Aerial crown-view tile of a tropical tree (Barro Colorado Island, Panama), acquired 20250915:
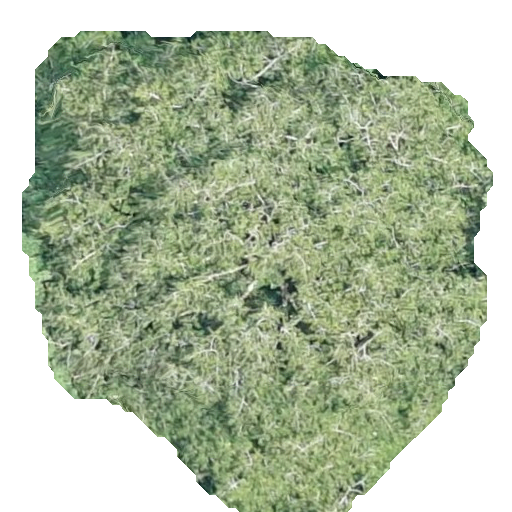
Species: Virola surinamensis
GBIF accepted scientific name: Virola surinamensis
Crown area: 257.464 m²